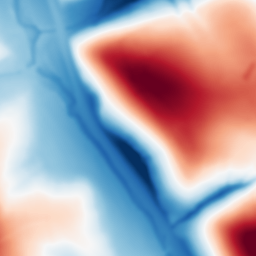
Category: multiscale
Decomposition family: dog_multiscale
Decomposition parameters: sigma_ratio: 2
n_scales: 5
base_sigma: 2
Upsampling method: quintic
Upsampling parameters: scale: 4
Upsampling scale: 4